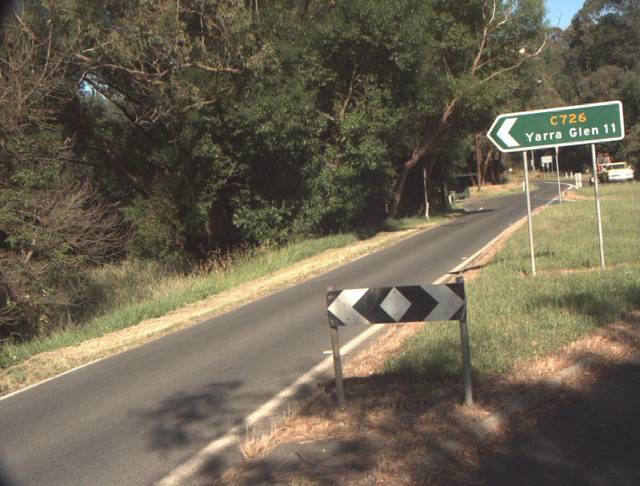
Region: Australia
Coordinates: -37.65, 145.498